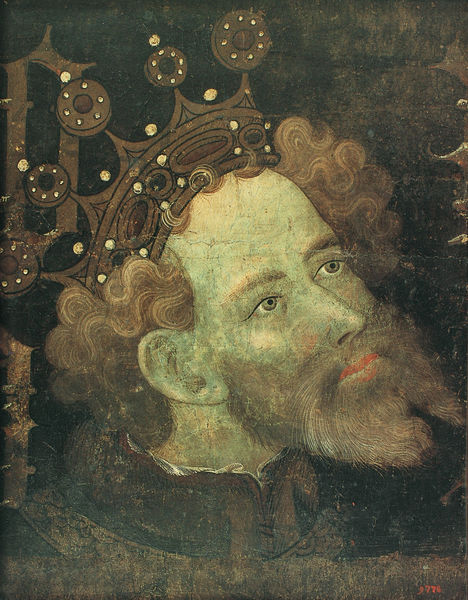
Titel: Pere III el Cerimoniós/ Peter III von Aragon
Künstler: Jaume Mateau
Institution: Barcelona, Museu Nacional d’Art de Catalunya (Bereich 29)
Schlagwörter: dunkel, gemälde, mann, umhang, gelb, ausschnitt, braun, haar, holz, mund, nase, ohr, schmuck, blick, rot, bart, blond, wand, augen, kragen, lang, stein, steine, vollbart, hals, herr, portrait, porträt, schauen, auge, gold, haare, mantel, edelsteine, kinn, krone, lippen, locke, locken, ohren, kreis, rund, schrift, wangen, wellen, kaiser, könig, detail, wandmalerei, sterne, lockig, kreise, stehkragen, herrscher, dunkle, mittelalter, edelstein, auszug, harr, tafelmalerei, anse, 3776